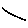
Label: line